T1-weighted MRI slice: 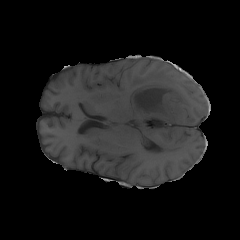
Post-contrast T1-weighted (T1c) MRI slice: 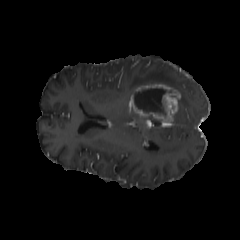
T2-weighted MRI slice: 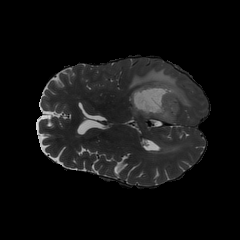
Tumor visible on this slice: yes